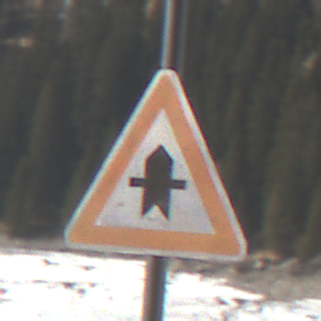
Verkehrszeichen: Vorfahrt
Umgebung: Outdoor, Nature
Tageszeit: Midday
Wetter: PartlyCloudy
Licht: Natural
Jahreszeit: NotSpecified
Kontrast: HighContrast